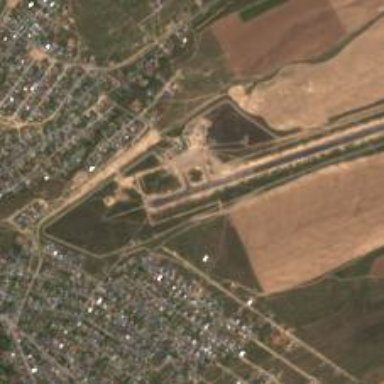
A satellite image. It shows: View of runway in airport.